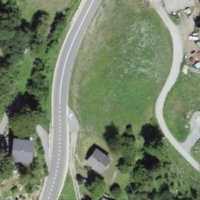
EUNIS habitat code: 45
Species observed at this site:
Aesculus hippocastanum